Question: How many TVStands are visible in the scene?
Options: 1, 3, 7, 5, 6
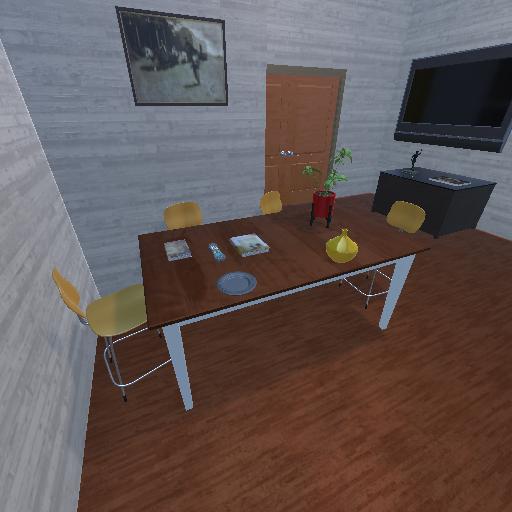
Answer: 1